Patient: sex M, age 64
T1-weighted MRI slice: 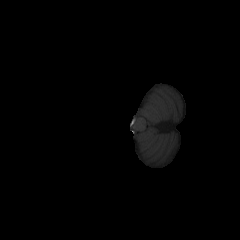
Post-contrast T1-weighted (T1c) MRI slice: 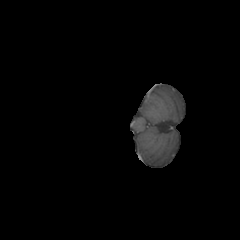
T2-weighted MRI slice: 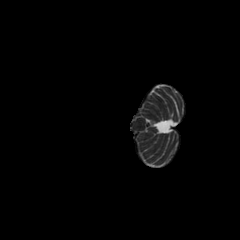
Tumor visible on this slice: no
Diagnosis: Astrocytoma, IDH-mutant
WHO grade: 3